Interaction volume radius: 10 \u00c5
Interaction volume height: 45 \u00c5
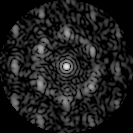
Disorder parameter: 0.596